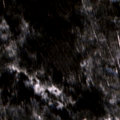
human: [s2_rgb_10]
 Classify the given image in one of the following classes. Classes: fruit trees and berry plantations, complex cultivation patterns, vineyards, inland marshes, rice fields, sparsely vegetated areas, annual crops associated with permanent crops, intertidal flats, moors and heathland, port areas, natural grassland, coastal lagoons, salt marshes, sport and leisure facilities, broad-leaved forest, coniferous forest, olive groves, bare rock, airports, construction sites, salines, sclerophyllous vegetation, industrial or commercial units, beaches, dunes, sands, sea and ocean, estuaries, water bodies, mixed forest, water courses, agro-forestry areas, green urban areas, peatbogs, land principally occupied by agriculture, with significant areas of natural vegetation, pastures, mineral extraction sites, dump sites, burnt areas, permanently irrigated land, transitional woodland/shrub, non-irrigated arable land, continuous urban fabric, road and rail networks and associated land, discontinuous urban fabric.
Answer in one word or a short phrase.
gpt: coniferous forest, mixed forest